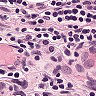
Metastatic tissue present: yes